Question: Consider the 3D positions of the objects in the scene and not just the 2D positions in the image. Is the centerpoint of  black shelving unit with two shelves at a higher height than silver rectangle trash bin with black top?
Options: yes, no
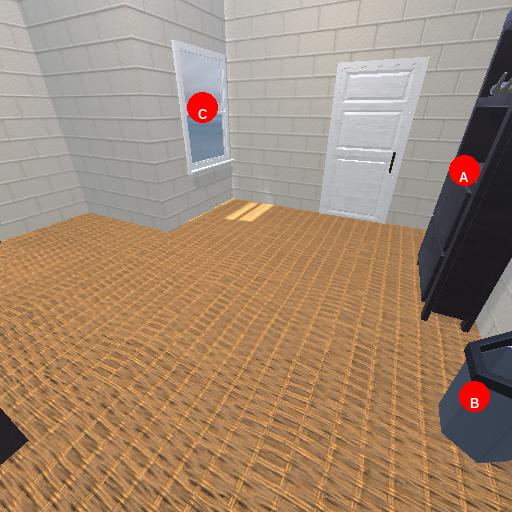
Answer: yes